Question: I'm beginer to js and jquery and I need a little help if someone can help me...
What I want to do?
I want to drag div from sidebar to table. In sidebar div must be only draggable to table. When I drag div to table, there in table, div must be resizable and draggable again.
Photo:

I was try with this code but dont work well:
'''
$(function() {
$( ".draggable" ).resizable();
$( ".draggable" ).draggable({revert: 'invalid', helper:'clone', snap: "#drop_here td", opacity: 0.7});
$( "#drop_here td" ).droppable({
accept: '.draggable',
drop: function( event, ui ) {
$( this )
.find( "p" )
.html( "Dropped!" );
}
});
});
'''
DEMO and SOURCE code: <URL>
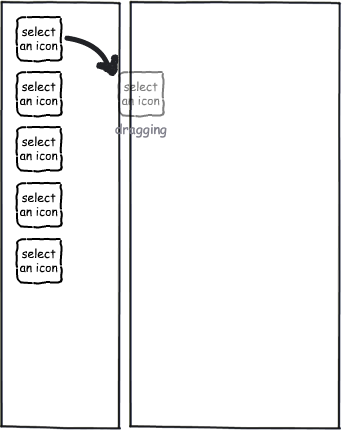
Answer: Here is how you could do it then: (replace what you have in jsbin with this code)
<URL>
'''
$(function() {
//$( ".draggable" ).resizable();
$( ".draggable" ).draggable({
revert: 'invalid',
helper:"clone",
snap: "#drop_here td",
opacity: 0.7
});
$( "#drop_here td" ).droppable({
// accept only from left div,
// this is necessary to prevent clones duplicating inside droppable
accept: '#left .draggable',
drop: function( event, ui ) {
// 4 append clone to droppable
$( this ).append(
// 1 clone draggable helper
$(ui.helper).clone()
// 2 make the clone draggable
.draggable({containment:"parent"})
// 3 make the clone resizable
.resizable());
}
});
});
'''